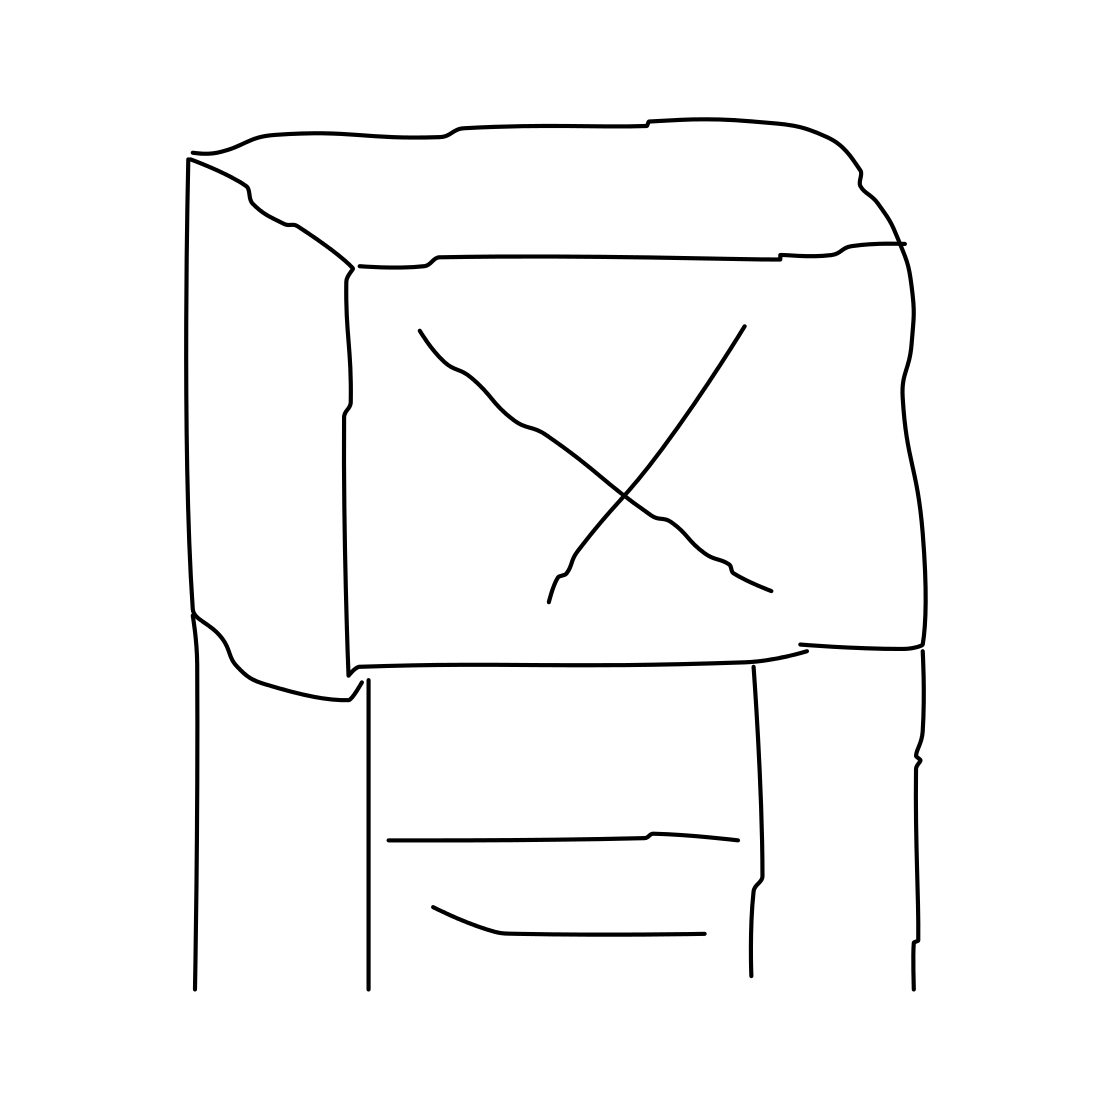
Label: cabinet